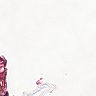
Metastatic tissue present: no